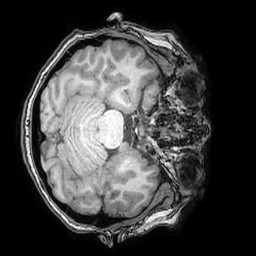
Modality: T1w
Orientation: axial
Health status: ill
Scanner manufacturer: philips
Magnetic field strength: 3 T
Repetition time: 0.007 s
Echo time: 0.0035 s